Interaction volume radius: 10 \u00c5
Interaction volume height: 30 \u00c5
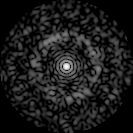
Disorder parameter: 0.8309